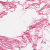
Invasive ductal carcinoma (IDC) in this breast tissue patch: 0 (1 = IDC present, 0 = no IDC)